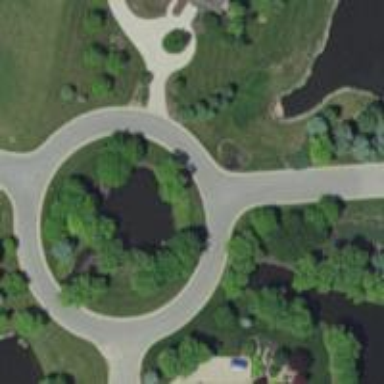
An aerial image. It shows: Island traffic calming feature with grass surface.